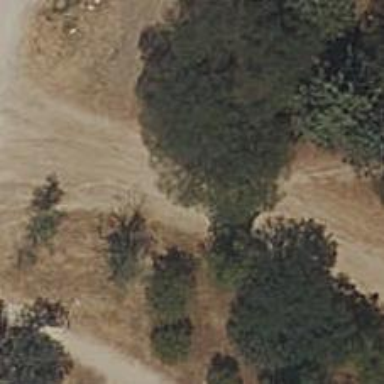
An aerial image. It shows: Dirt path.